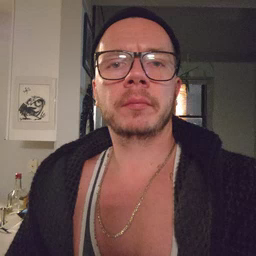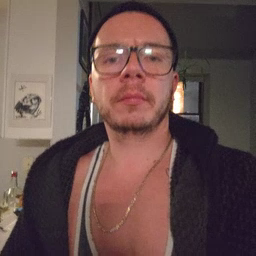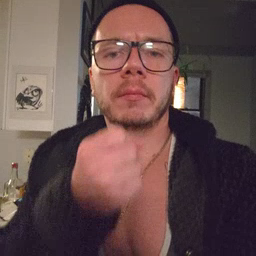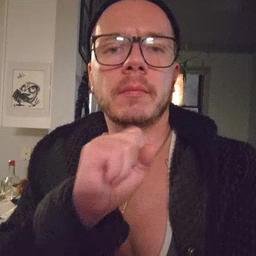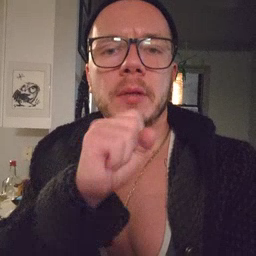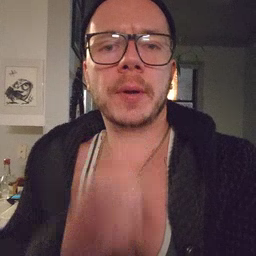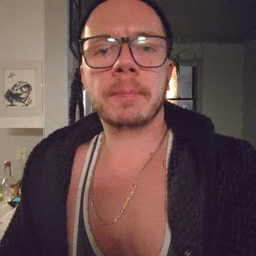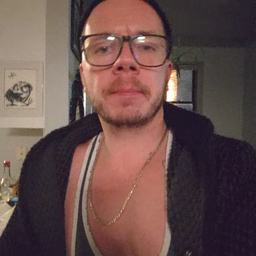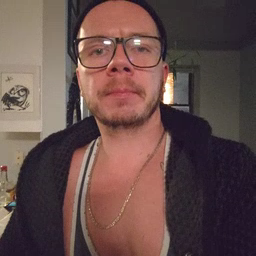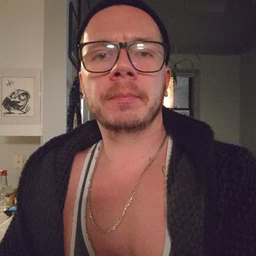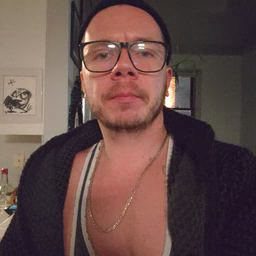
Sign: icecream